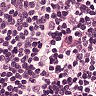
Metastatic tissue present: no